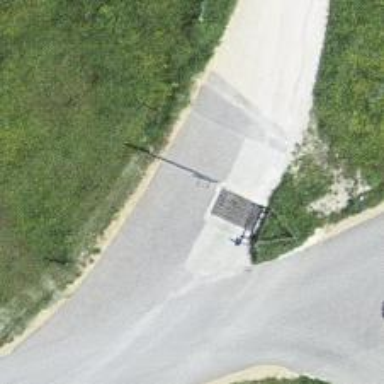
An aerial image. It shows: Cattle grid barrier.